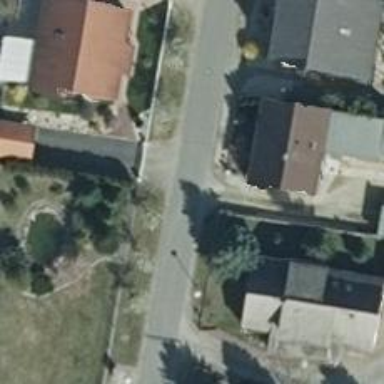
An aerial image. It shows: Residential road.